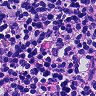
Metastatic tissue present: no